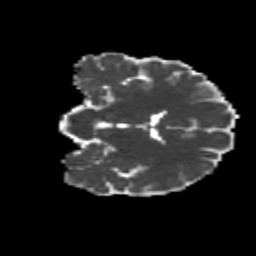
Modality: MD
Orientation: coronal
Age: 22
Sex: female
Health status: healthy
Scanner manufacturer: siemens
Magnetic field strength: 3 T
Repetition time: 8.6 s
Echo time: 0.095 s